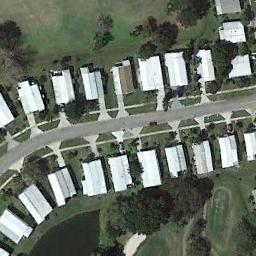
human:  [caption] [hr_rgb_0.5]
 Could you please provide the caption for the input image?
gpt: Behind the mobile homes park is a wood .

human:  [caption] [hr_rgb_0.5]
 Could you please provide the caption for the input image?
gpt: The mobile home park is on the turf next to some trees and road .

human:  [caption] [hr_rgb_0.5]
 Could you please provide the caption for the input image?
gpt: The mobile home park has some mobile homes along the road .

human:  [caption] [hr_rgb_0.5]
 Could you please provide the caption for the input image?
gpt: Many buildings of different shapes and sizes are in mobile home parks .

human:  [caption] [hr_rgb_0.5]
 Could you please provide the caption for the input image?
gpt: There are many white buildings in the mobile home park .